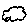
Label: cloud